Chest X-ray:
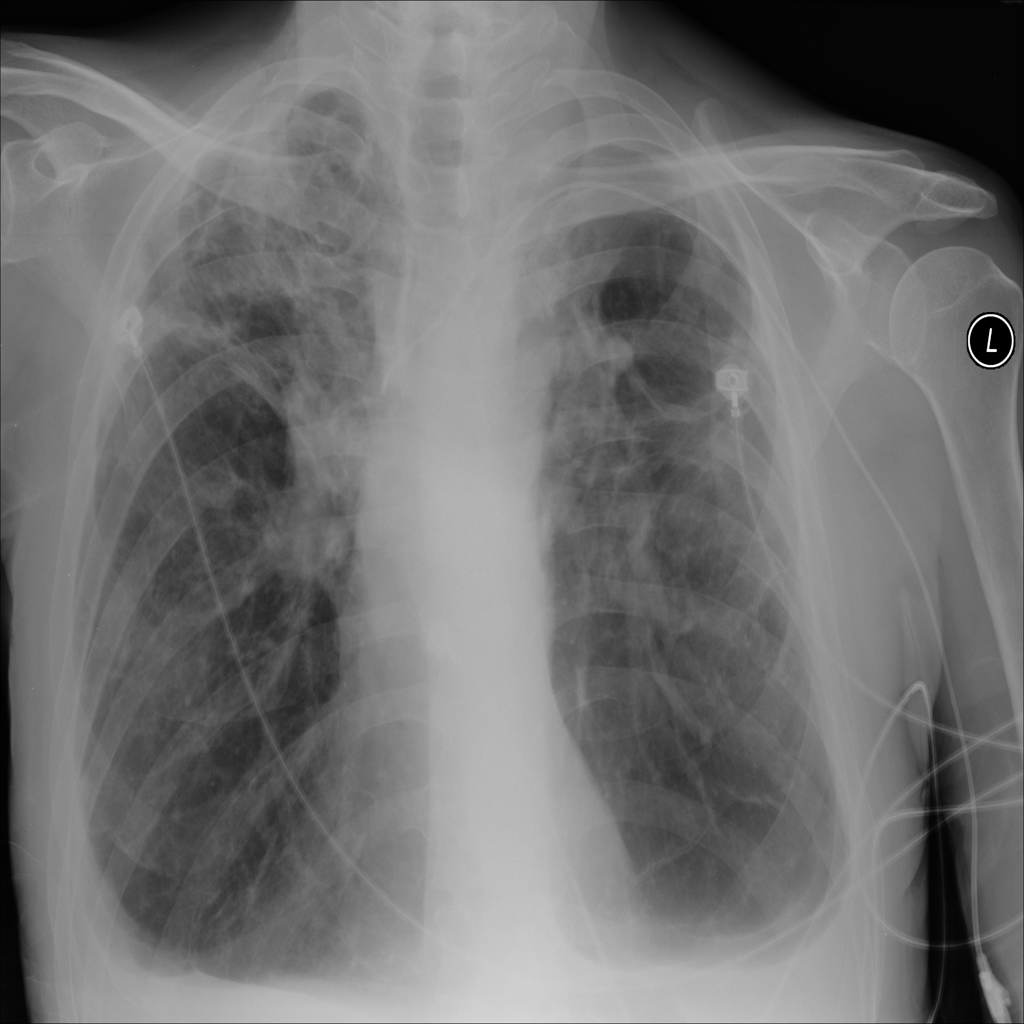
Findings: Consolidation, Emphysema, Pleural Thickening
No abnormal finding: no